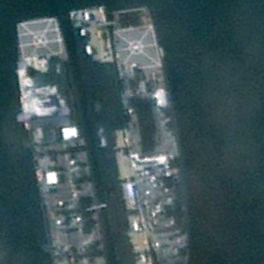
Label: combat